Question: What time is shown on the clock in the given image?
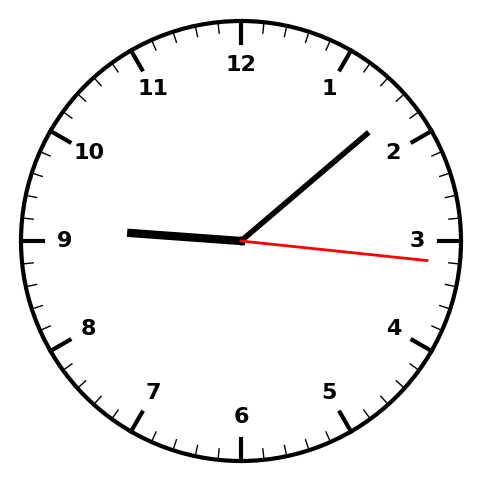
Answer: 09:08:16